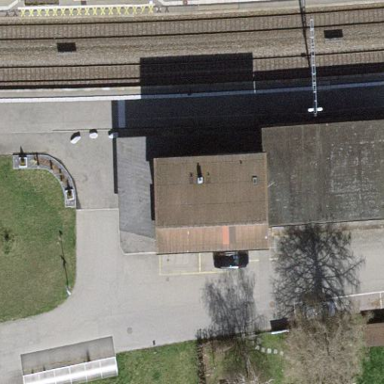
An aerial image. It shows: Train station building.